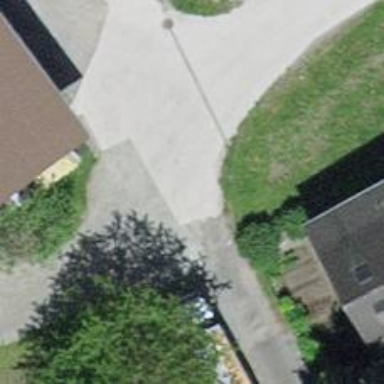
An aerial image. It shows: Alleyway designated as service road.